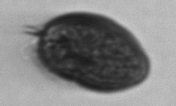
Label: Prorocentrum_micans